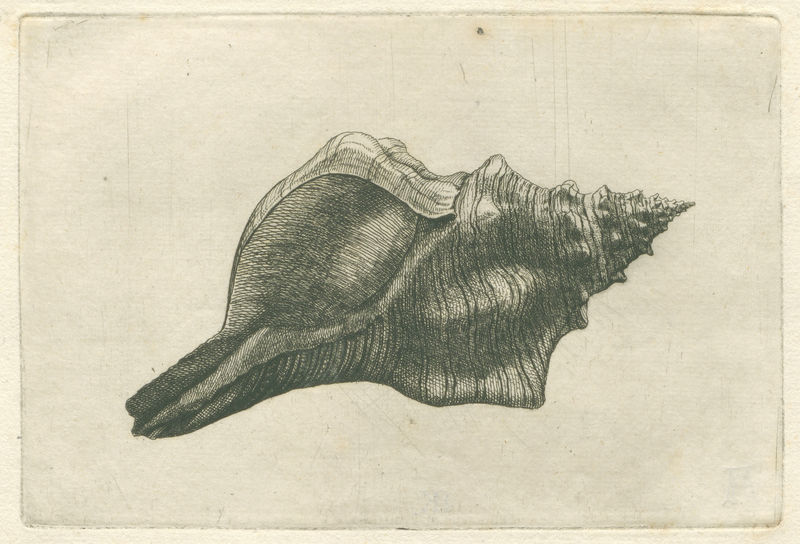
Titel: Schelp, pleuroploca trapezium
Künstler: Wenceslaus Hollar
Standort: Amsterdam
Institution: Rijksmuseum
Schlagwörter: white, black, empty, gray, grey, old, yellow, ocean, sand, sea, water, summer, drawing, paper, black and white, shadow, etching, graphic, illustration, line, sketch, spiral, beach, dead, history, pencil, draw, animal, lines, cloth, fish, shading, stripes, opening, papier, conch, seashell, shell, pointy, shape, pointed, points, sharp, cone, spike, crab, balck, shel, spikes, idk, snail, ridges, under water, jurassic, shaop, mollusk, mollusc, whorls, anthropod, hermit crab, shank